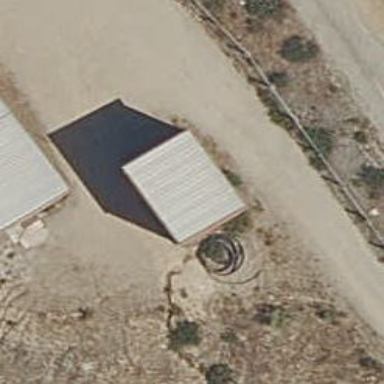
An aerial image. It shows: Shed.